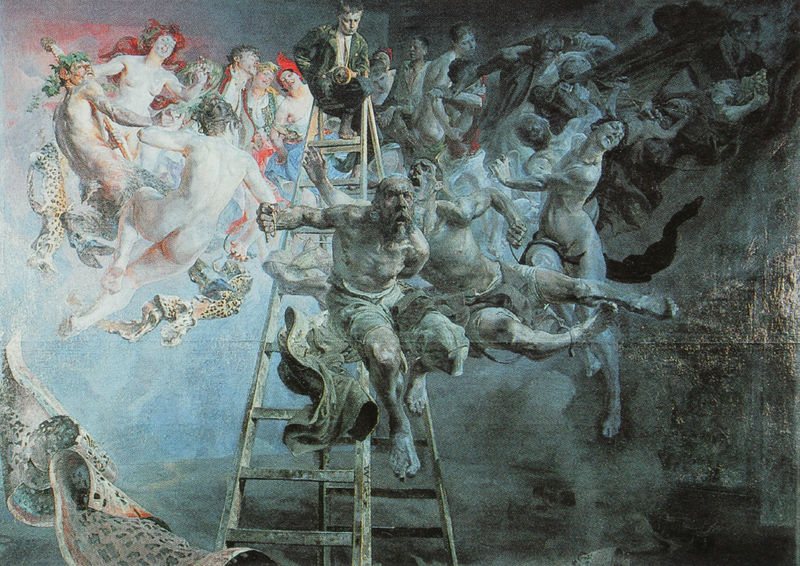
Titel: Der Teufelskreis
Künstler: Jacek Malczewski
Standort: Posen
Institution: Muzeum Narodowe
Schlagwörter: akt, blau, dunkel, gemälde, haut, himmel, körper, mann, nackt, schatten, weiß, wolken, akte, frauen, gelb, grün, menschen, sitzen, bewegung, blumen, bunt, busen, frau, frisuren, grau, hell, hintergrund, hut, licht, männer, nacht, raum, schwarz, symbol, zimmer, rot, schleier, tuch, wolke, fest, malerei, masse, rock, symbolismus, tanz, teppich, alt, anzug, bart, feier, jung, wand, böse, halten, inkarnat, kleidung, vollbart, öl, sitzend, stoff, tücher, kind, theater, rosa, fliegen, engel, brüste, gesäß, hintern, papier, ecke, perspektive, beobachten, russland, farbe, grisaille, figuren, angst, leiter, treppe, grazien, weiblich, krawatte, wandgemälde, maler, stufe, stufen, junge, weste, fallen, freude, surreal, surrealismus, flucht, leiber, hängen, alter, greis, knabe, sprossen, flug, schweben, dali, traum, barfuß, künstler, zeitung, strafe, tote, leinwand, allegorie, kranz, orgie, schlips, dunke, männlich, gut, götter, hölle, jüngstes gericht, leid, teufel, bacchus, böcklin, wesen, sturz, lichtquelle, kränze, deckengemälde, fresko, reflex, symbolik, schlieren, reigen, wandbild, kopfschmuck, verdreht, horror, netz, stürzen, leopard, leopardenfell, körperhaltung, steigen, geister, auf, abstieg, schreck, deckenmalerei, trompete, frasko, himmelsleiter, jakob, grusel, sprosse, ddr, ge,mälde, gedeht, götterwelten, hier und da, holme, james dean, jug, krawate, leopardenmuster, muskaln, mysthisches, rechts und links, stehleiter, surealissmus, symoblismus, theatermalerei, tübke, unbekjleidet, po, himmel entsetzen, funge